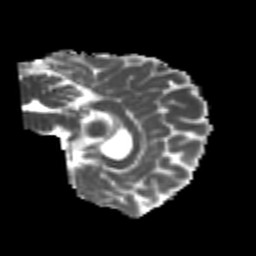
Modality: MD
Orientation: sagittal
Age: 25
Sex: female
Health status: healthy
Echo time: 0.074 s